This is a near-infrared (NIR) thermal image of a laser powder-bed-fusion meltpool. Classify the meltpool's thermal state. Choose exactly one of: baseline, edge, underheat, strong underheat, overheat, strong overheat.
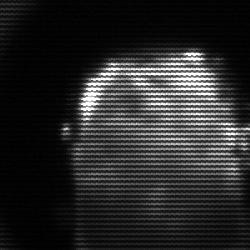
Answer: baseline